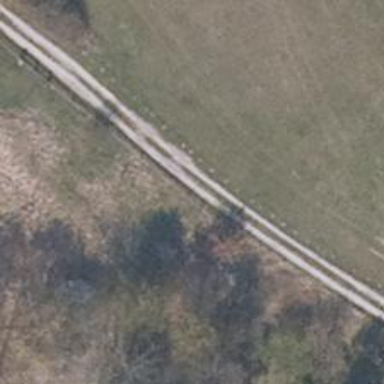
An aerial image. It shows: Track with grade3 tracktype.